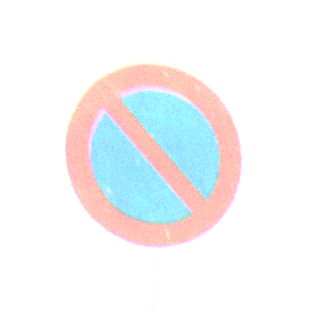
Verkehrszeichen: EingeschraenktesHalteverbot
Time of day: Midday
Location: Outdoor (Nature)
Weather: PartlyCloudy
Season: NotSpecified
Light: Natural